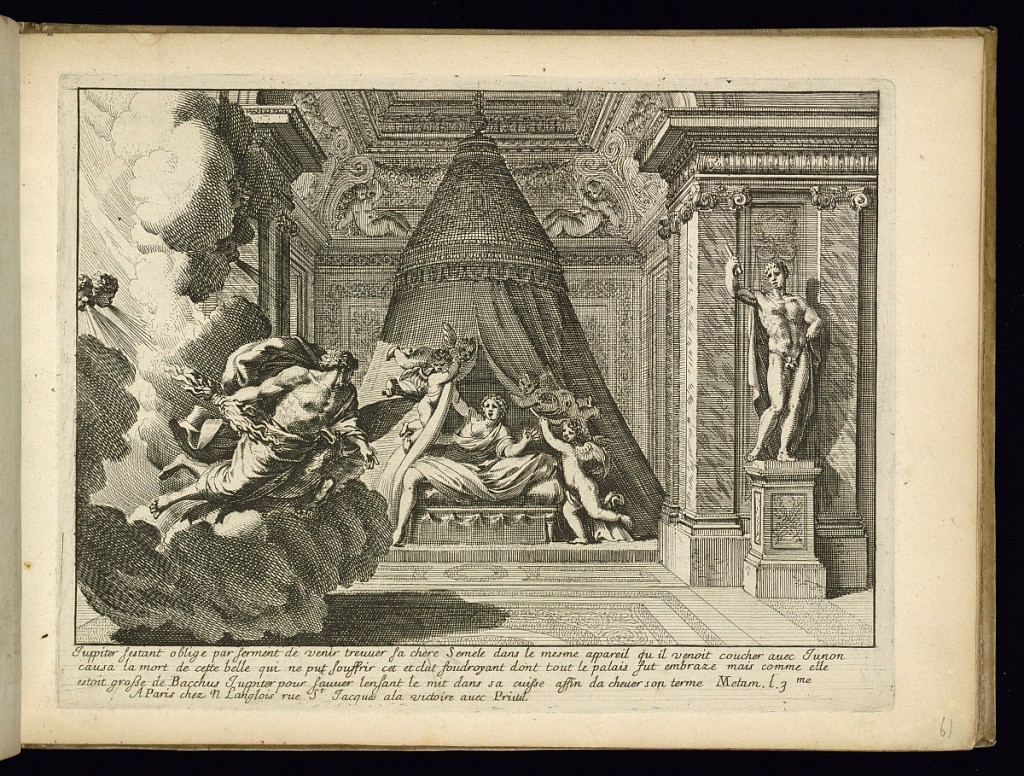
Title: Alcove with Jupiter Appearing to Semele in all his Glory
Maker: Jean Le Pautre, French, 1618–1682
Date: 1658–1703
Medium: Etching on laid paper
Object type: Print
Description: A scene with a tent-like canopy bed in an alcove with figures. The figure of Semele is sitting on the bed while winged putti pull back the canopy to reveal the flying figure of the god Jupiter (Zeus) amongst clouds and holding lightning bolts. The scene is from Greek and Roman mythology. The alcove and flanking walls are decorated with carved moldings, cornice, pilasters, and a male statue on a plinth. The scene is described below.